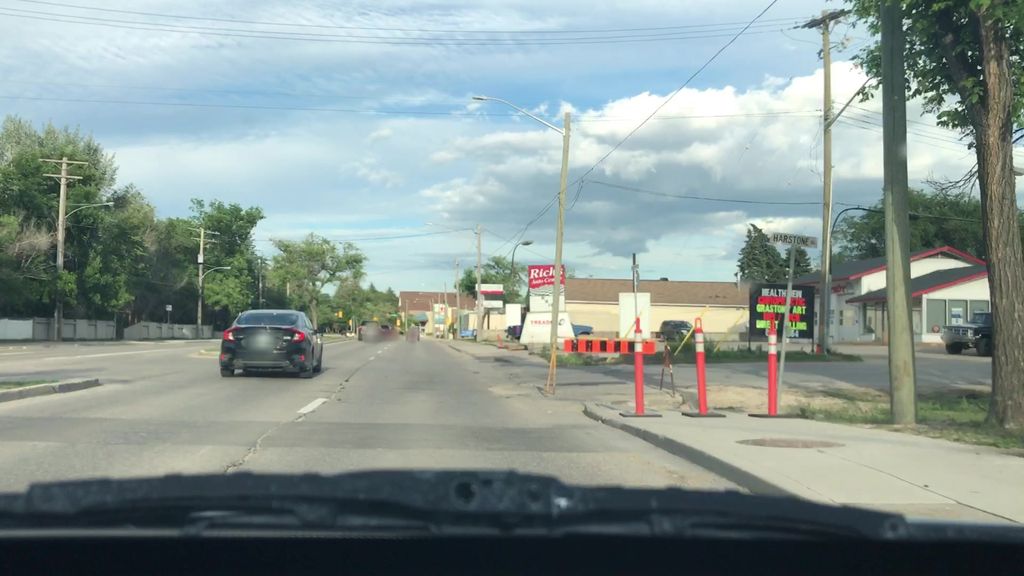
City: winnipeg